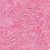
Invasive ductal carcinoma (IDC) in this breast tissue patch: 0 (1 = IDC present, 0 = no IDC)